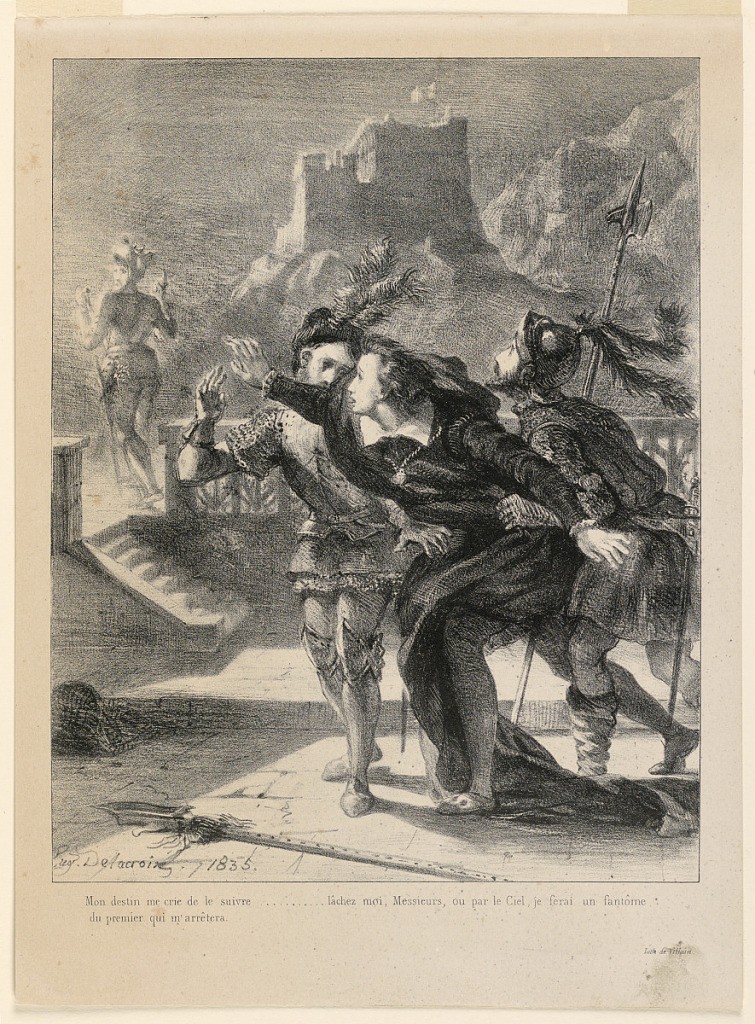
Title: Illustration for Hamlet: Hamlet Tries to Follow the Ghost of his Father (I,4)
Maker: Eugène Delacroix, French, 1798 - 1863
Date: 1835
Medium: Lithograph on paper
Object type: Print
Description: Hamlet Tries to Follow the Ghost of his Father (I,4)